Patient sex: F
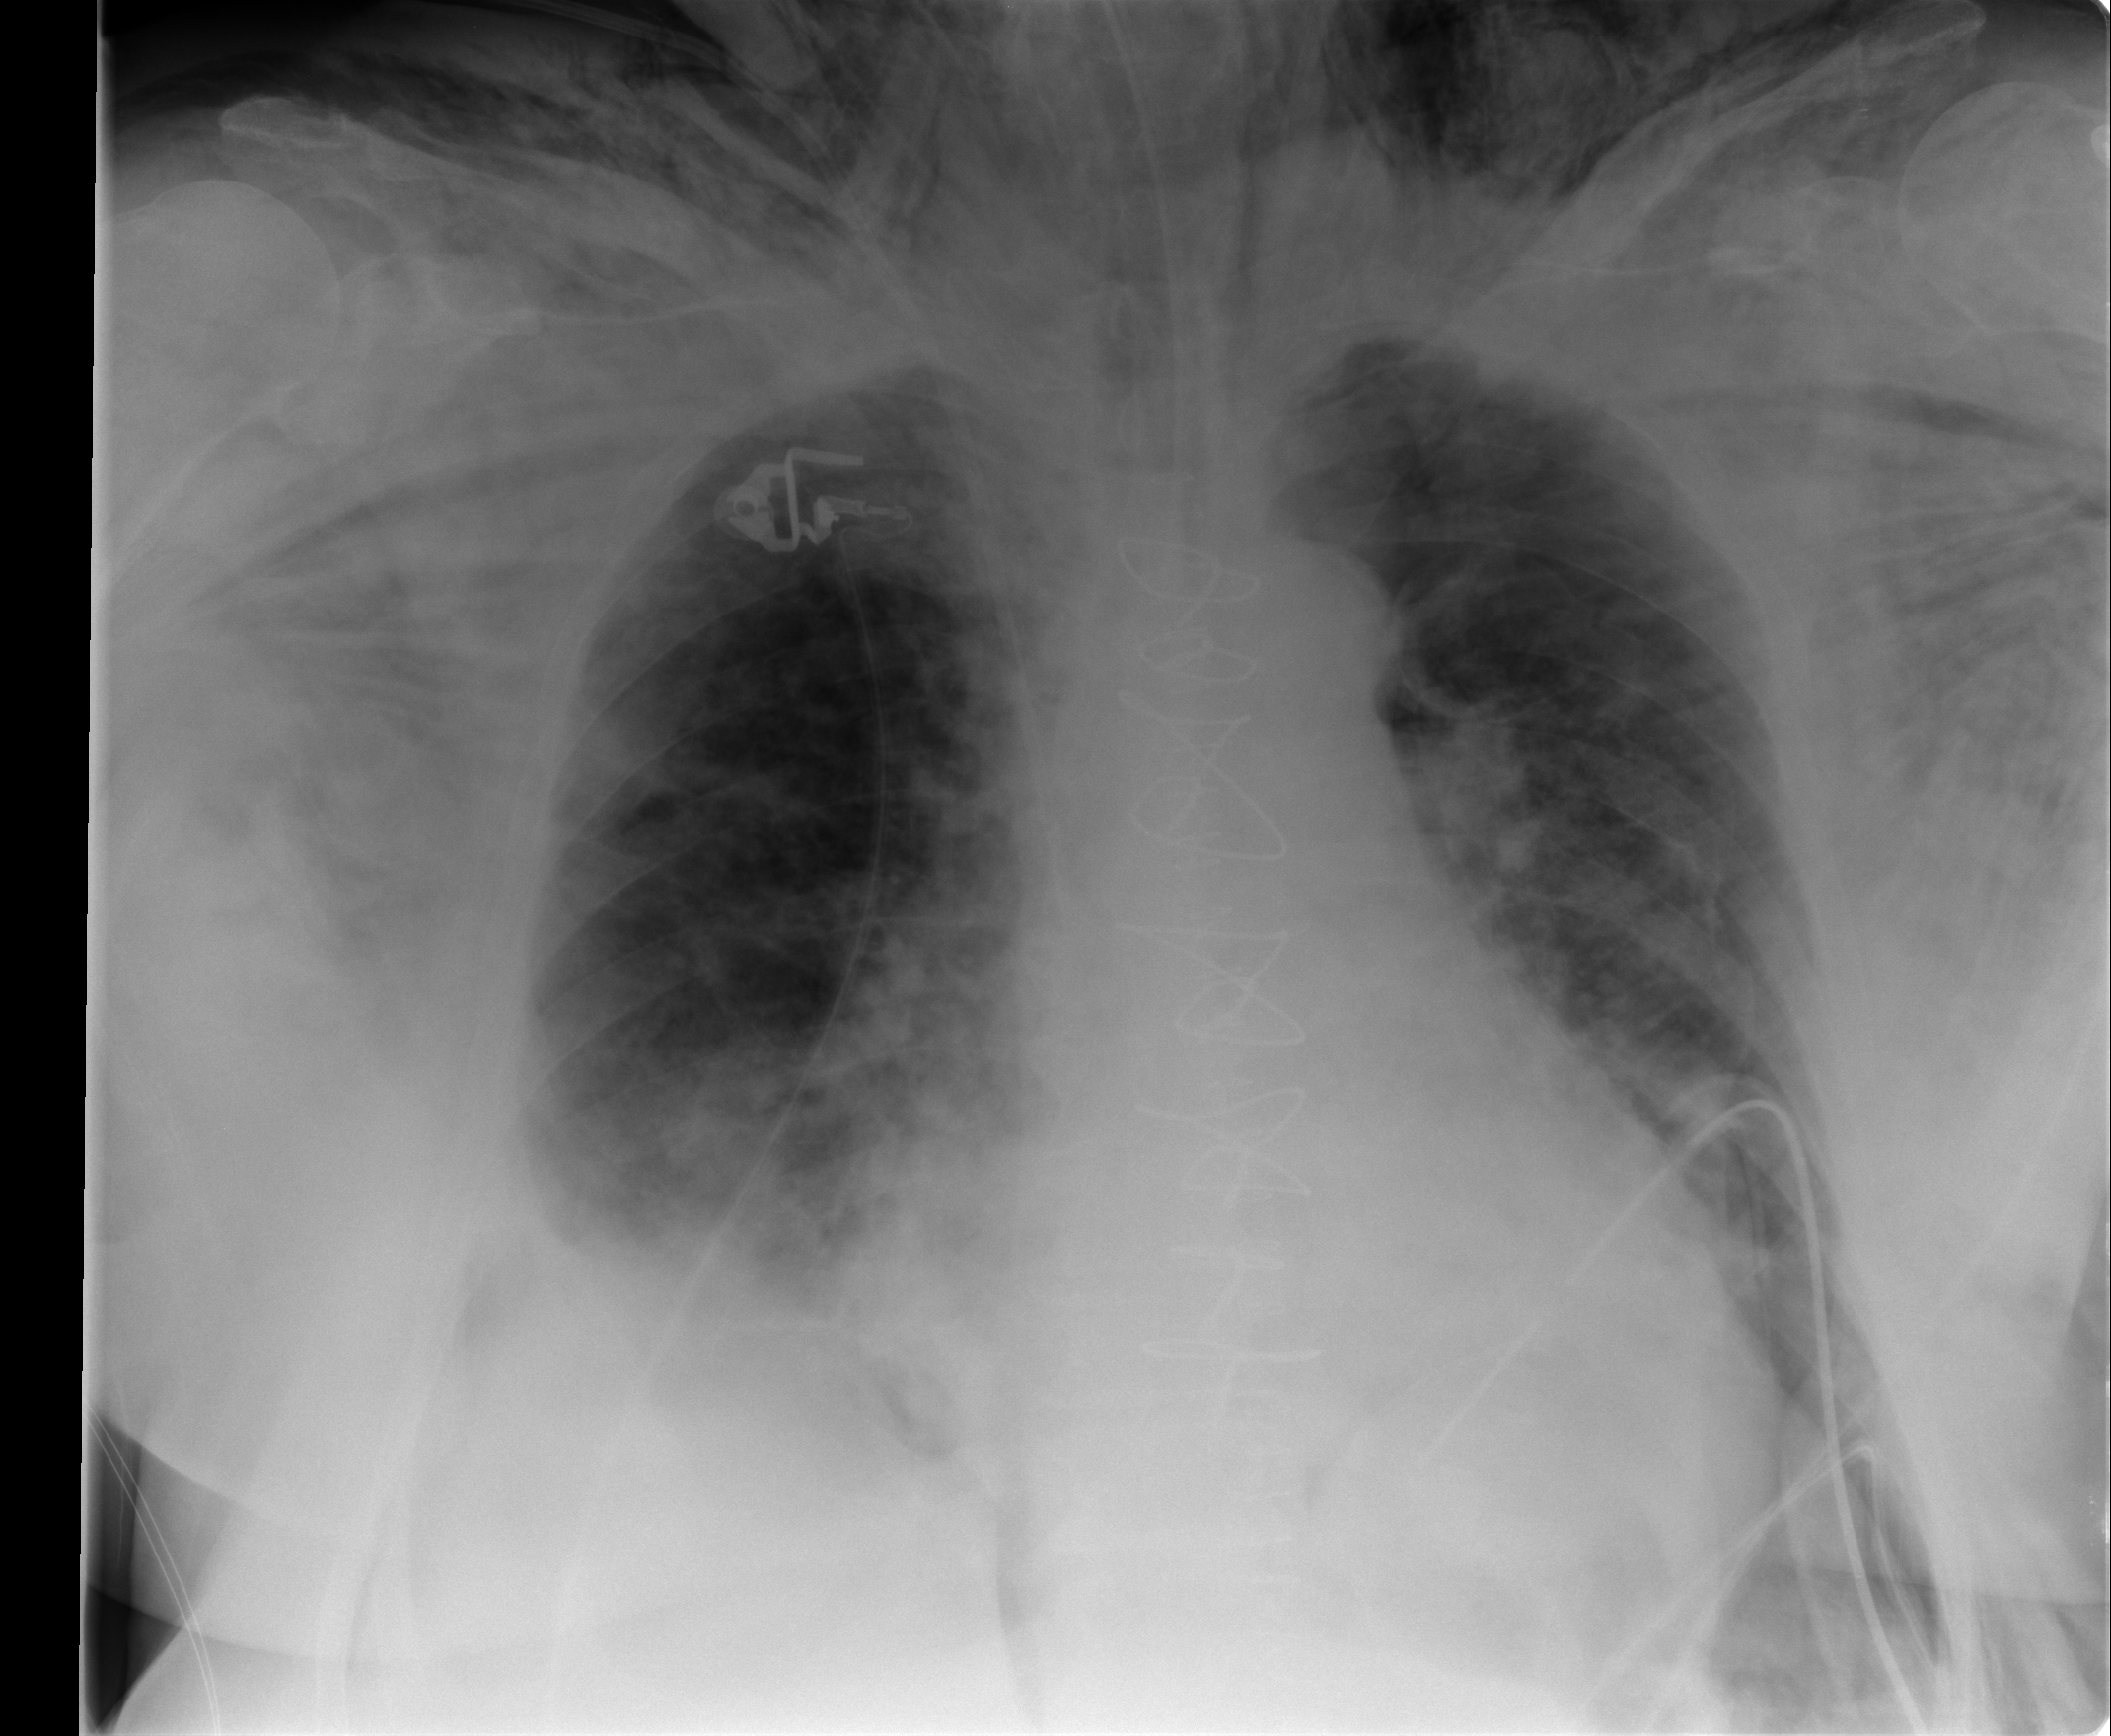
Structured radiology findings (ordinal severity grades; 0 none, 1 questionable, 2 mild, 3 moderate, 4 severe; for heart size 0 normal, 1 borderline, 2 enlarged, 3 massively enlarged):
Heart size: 2
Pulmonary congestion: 2
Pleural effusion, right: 2
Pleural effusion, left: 2
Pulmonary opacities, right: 3
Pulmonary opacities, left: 0
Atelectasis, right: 3
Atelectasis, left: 2